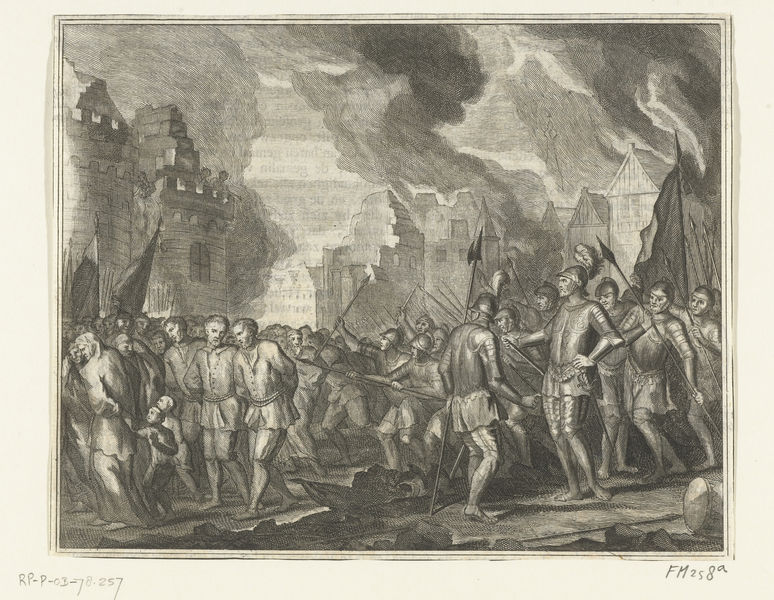
Titel: Het slot van IJsselstein veroverd en verbrand
Standort: Amsterdam
Institution: Rijksmuseum
Schlagwörter: angriff, feuer, stadt, männer, zeichnung, leute, rauch, personen, kinder, schrift, rand, brand, krieg, lanze, soldaten, ruine, burg, umrahmung, radierung, lithografie, waffen, ruinen, helm, gefangene, lanzen, speer, speere, inventarnummer, kupferstich, brennende stadt, gefesselte, letting, rp-p-03-78.257, fm258a, mrenschenmenge